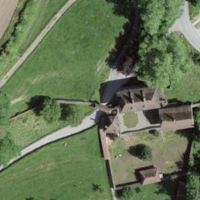
EUNIS habitat code: 55
Species observed at this site:
Rubus caesius